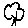
Label: tree